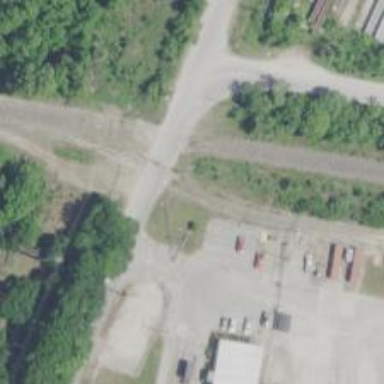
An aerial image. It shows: Rail spur service.